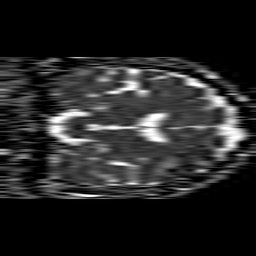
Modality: ADC
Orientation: coronal
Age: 58
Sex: male
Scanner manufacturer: philips
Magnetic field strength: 1.5 T
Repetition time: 4.6 s
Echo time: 0.08941 s